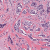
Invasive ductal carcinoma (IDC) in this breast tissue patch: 1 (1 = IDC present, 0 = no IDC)